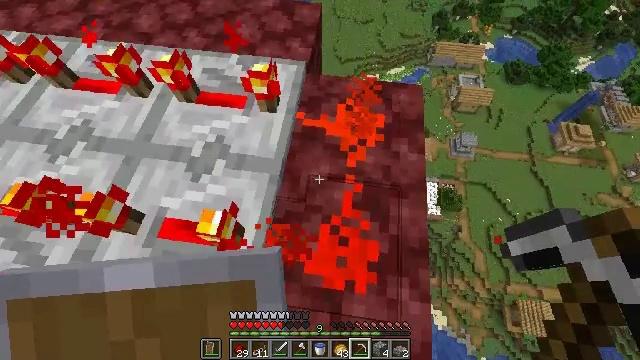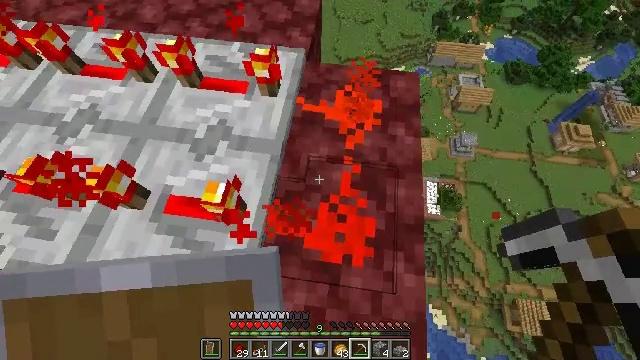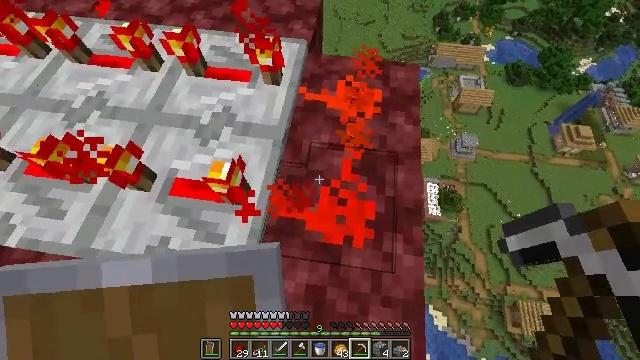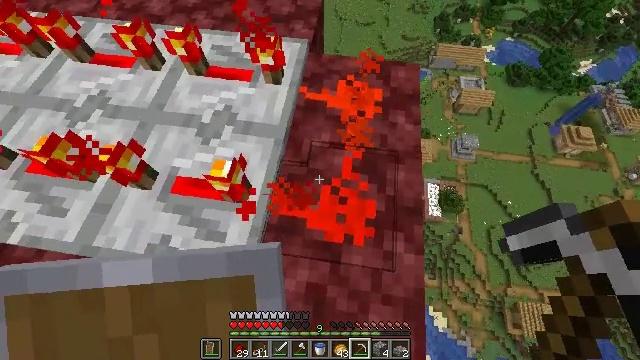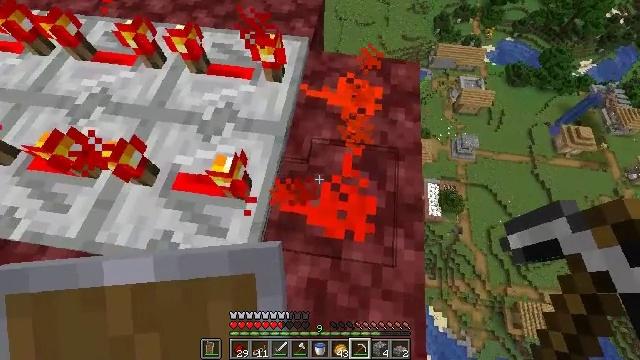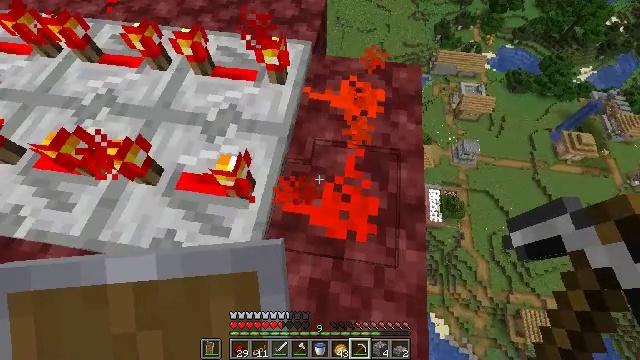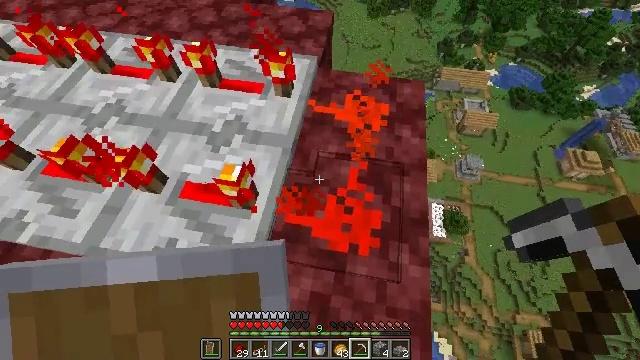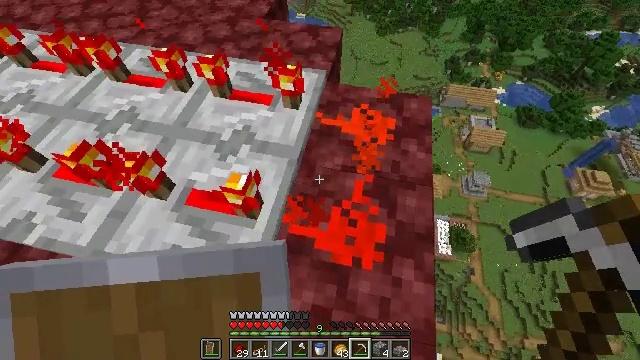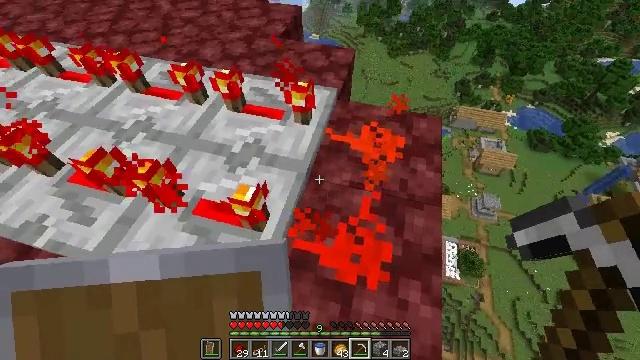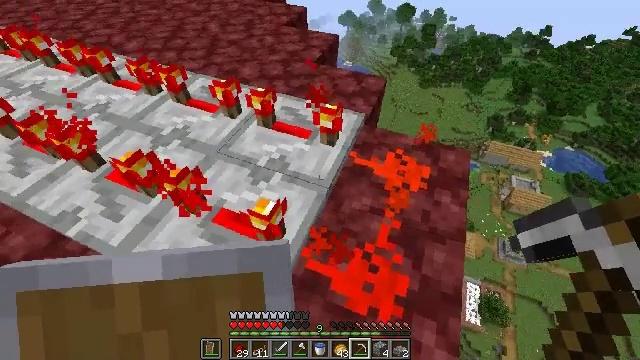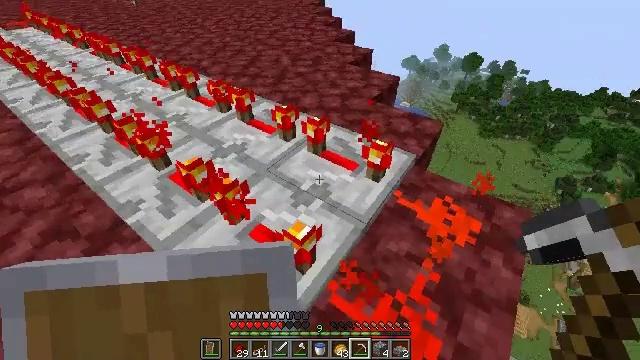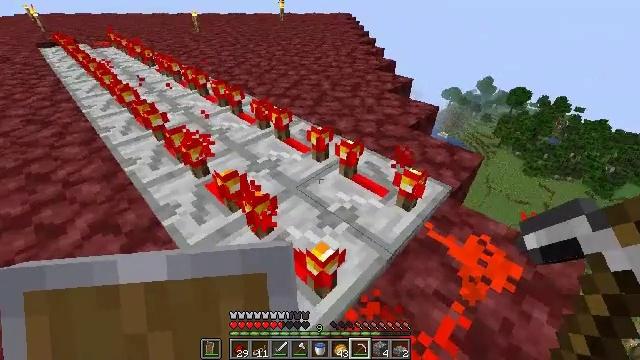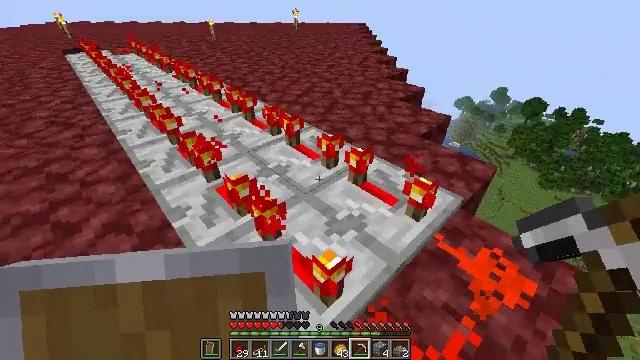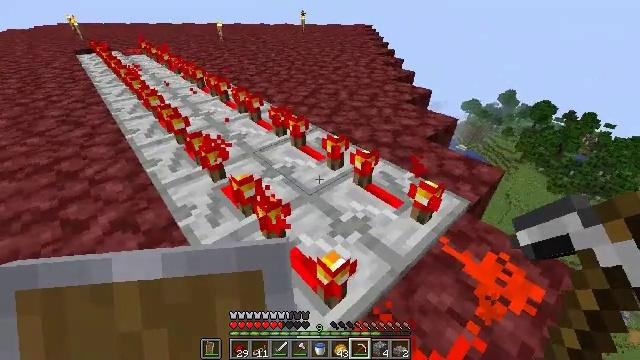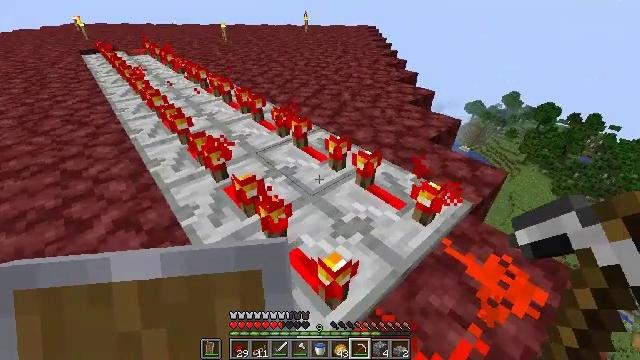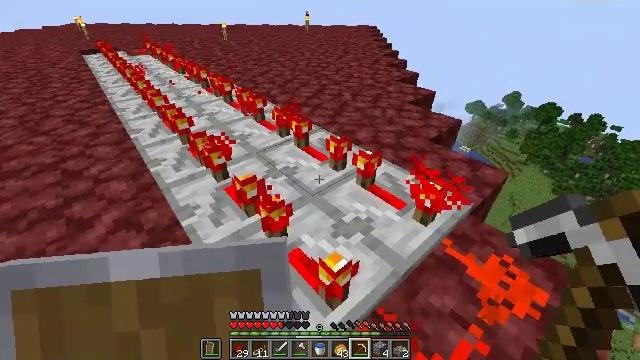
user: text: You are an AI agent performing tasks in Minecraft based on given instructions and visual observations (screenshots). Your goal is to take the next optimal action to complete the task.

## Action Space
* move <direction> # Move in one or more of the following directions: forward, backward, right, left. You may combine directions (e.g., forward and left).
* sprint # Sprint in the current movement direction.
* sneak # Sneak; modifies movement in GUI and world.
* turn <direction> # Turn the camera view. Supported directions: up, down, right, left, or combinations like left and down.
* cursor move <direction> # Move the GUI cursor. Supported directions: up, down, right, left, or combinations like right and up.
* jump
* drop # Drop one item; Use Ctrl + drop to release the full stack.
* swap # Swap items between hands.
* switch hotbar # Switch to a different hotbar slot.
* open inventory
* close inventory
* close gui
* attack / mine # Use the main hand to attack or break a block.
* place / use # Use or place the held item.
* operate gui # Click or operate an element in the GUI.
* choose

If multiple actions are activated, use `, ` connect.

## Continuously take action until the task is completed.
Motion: motion action
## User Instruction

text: Retrieve the redstone wire by breaking it.
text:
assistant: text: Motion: no_op
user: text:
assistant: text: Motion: no_op
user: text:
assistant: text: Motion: no_op
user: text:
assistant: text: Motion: no_op
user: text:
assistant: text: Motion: turn up
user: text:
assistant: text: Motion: turn left and up
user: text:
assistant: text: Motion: turn left and up
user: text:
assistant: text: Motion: turn left and up
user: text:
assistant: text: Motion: turn left and up
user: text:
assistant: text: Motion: turn left and up
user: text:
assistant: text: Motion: turn left and up
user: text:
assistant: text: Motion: turn left and up
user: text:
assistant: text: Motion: turn left
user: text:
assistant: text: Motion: no_op
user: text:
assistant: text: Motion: no_op
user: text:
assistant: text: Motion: no_op
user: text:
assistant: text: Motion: move left
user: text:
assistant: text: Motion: move left
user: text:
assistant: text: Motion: move forward and move left
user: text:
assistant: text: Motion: move forward and move left
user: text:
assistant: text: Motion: move forward and move left
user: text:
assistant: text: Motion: move forward and move left
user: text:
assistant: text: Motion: move forward and move left
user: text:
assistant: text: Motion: move forward and move left
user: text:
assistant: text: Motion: move forward and move left
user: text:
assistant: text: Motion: move forward and move left
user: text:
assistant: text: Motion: move forward and move left
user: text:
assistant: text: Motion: move forward and move left
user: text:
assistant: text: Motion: move forward and move left
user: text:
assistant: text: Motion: move forward and move left